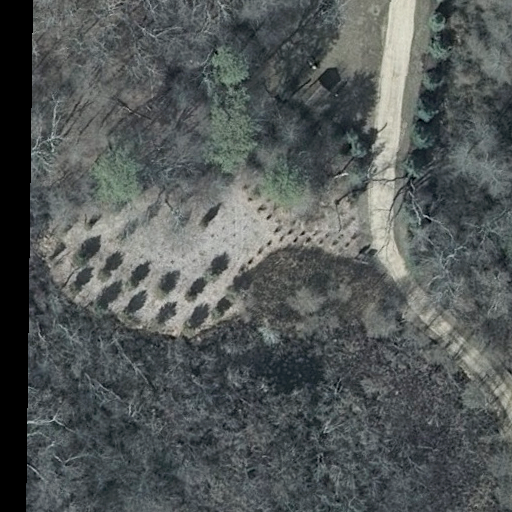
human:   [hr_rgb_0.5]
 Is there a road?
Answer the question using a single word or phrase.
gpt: yes

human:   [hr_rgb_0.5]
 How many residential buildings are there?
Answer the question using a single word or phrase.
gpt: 0

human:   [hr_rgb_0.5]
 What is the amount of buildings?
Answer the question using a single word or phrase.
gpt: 0

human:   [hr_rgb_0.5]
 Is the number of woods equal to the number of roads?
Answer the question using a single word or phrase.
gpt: yes

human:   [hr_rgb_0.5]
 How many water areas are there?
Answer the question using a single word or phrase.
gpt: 0

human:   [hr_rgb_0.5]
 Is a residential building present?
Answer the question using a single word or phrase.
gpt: no

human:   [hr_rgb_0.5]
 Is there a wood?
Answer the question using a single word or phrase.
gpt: yes

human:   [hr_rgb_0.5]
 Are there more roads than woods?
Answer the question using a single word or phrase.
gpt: no

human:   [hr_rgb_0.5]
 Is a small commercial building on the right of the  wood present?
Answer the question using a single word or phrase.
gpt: no

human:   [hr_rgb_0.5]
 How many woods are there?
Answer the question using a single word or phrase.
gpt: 1

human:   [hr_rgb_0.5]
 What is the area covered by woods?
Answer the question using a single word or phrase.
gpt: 10641m2

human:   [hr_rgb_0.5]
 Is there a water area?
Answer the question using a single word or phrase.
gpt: no

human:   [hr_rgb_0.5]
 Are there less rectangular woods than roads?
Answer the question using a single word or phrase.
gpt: no

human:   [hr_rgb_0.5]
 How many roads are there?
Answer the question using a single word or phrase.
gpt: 1

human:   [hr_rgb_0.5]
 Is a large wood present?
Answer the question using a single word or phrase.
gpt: yes

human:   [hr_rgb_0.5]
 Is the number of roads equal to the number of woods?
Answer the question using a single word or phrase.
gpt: yes

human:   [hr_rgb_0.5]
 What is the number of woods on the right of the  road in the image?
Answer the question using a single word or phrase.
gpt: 1

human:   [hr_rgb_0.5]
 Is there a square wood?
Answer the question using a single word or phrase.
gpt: no

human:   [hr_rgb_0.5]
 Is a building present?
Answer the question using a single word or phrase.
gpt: no

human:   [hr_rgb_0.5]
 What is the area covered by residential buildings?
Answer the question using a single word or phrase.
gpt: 0m2

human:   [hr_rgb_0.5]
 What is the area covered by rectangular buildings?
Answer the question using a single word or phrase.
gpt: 0m2

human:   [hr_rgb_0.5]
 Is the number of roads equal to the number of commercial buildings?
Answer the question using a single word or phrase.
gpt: no

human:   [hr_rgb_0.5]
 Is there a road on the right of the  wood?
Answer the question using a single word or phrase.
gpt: no

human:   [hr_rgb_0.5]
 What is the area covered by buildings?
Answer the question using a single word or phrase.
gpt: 0m2

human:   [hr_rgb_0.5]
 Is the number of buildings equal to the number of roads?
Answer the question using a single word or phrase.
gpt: no

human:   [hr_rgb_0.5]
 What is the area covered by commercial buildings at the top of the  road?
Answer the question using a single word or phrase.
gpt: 0m2

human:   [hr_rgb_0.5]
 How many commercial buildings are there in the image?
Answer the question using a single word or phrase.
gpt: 0

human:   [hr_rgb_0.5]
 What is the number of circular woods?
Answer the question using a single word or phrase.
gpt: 0

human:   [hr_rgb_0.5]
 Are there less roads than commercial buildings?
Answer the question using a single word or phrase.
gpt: no

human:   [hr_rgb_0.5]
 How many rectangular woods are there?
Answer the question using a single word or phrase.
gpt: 1

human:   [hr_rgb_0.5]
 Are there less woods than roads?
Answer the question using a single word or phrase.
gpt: no

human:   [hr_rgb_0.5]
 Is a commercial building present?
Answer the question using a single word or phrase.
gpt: no

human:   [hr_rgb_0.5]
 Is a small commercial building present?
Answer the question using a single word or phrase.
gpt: no

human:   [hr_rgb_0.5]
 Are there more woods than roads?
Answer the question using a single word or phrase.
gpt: no

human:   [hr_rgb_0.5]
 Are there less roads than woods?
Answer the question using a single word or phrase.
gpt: no

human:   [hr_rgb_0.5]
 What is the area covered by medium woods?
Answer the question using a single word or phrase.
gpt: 0m2

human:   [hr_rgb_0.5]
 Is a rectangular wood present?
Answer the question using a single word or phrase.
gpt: yes

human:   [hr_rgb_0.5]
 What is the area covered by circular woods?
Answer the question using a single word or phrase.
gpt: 0m2

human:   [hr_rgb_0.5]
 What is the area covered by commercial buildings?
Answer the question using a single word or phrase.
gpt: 0m2

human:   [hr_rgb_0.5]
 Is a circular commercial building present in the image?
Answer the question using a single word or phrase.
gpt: no

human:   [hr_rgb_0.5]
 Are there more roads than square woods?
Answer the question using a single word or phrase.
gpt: yes

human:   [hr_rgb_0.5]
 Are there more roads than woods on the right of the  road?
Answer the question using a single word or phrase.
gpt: no

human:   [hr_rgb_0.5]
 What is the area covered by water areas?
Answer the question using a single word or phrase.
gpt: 0m2

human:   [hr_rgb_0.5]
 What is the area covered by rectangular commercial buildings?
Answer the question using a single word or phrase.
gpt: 0m2

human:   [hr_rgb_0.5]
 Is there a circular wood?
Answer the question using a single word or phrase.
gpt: no

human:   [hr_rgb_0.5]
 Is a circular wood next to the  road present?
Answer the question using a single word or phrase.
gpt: no

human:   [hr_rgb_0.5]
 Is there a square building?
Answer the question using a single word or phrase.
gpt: no

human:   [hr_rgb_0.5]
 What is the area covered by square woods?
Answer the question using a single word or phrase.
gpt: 0m2

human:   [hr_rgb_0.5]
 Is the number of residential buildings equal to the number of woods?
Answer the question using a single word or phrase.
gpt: no

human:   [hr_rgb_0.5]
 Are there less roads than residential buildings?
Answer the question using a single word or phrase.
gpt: no

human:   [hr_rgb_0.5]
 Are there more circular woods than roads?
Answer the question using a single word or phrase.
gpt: no

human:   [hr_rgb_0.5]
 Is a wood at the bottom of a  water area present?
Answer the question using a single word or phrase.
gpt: no

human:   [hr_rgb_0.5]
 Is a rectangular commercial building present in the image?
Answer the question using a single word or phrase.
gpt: no

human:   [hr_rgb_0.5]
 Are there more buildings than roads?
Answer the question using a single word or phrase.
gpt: no

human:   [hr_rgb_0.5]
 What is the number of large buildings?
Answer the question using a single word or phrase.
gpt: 0

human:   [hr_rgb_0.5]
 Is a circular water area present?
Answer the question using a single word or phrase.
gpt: no

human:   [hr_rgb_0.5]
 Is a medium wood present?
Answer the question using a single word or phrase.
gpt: no

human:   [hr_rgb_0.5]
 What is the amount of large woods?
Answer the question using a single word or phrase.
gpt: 1

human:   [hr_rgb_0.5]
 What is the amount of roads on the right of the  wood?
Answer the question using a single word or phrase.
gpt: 0

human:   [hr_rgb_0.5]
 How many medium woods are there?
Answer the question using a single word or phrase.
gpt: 0

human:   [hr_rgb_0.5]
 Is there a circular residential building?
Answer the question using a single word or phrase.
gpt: no

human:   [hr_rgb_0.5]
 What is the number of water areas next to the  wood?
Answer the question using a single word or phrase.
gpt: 0

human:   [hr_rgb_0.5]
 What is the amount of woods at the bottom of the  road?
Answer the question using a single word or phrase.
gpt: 1

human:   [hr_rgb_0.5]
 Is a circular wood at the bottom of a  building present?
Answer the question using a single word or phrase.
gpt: no